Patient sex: F
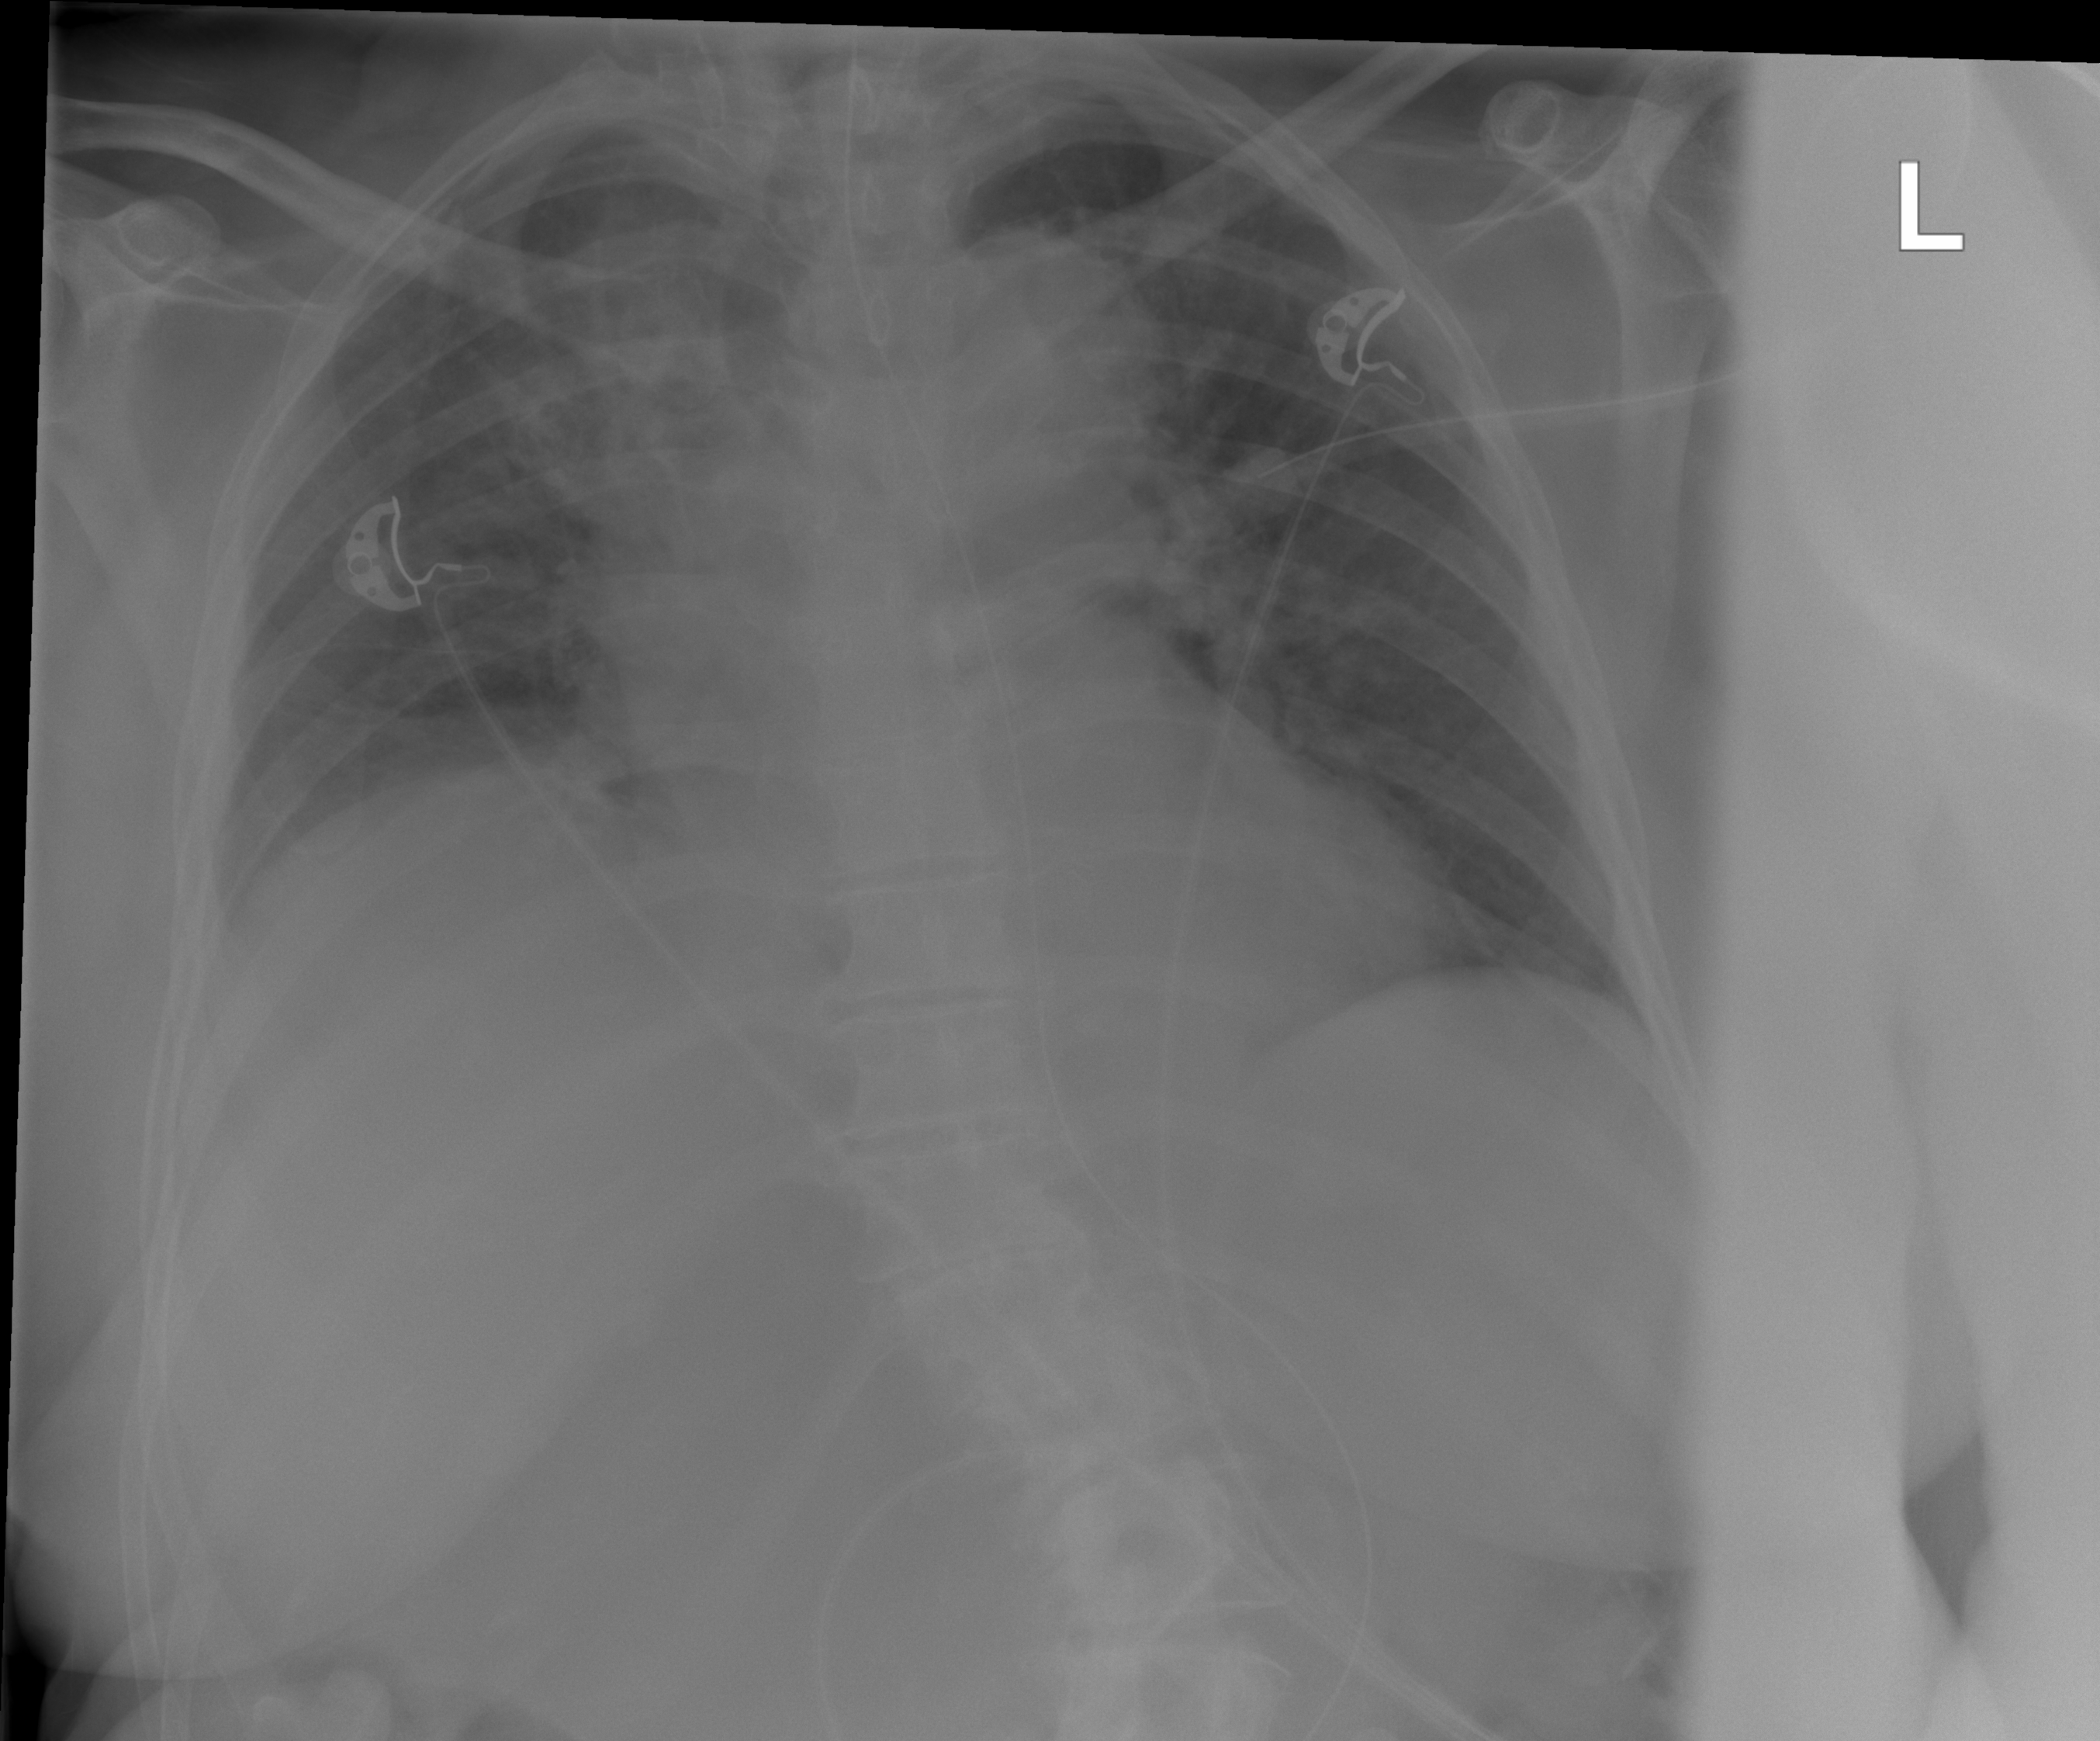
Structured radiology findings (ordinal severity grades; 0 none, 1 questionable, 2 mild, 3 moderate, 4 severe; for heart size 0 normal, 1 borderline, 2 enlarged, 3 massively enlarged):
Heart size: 0
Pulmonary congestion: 2
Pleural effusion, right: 1
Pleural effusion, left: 0
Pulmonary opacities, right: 2
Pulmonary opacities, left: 2
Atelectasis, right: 2
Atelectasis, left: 0